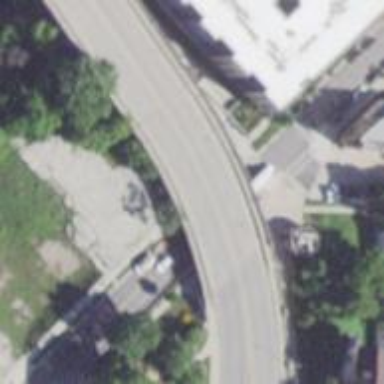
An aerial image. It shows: Viaduct footway.